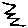
Label: zigzag